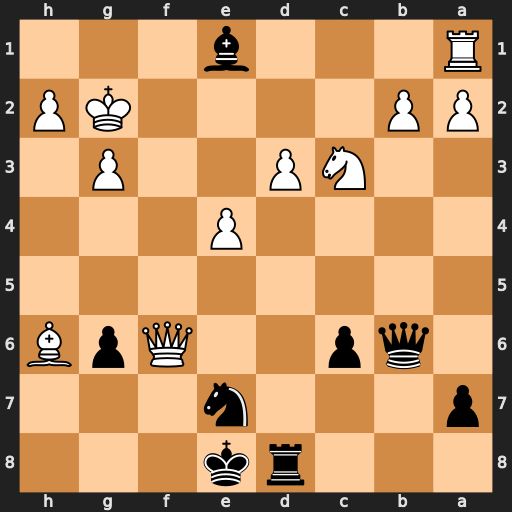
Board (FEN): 3rk3/p3n3/1qp2QpB/8/4P3/2NP2P1/PP4KP/R3b3
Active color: b
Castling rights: -
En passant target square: -
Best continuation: Qxb2+ Kh3 Bxc3 Qf8+ Kd7 Qxd8+ Kxd8